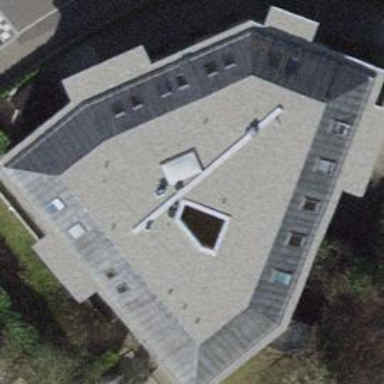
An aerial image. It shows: Residential building with unique quadruple saltbox roof shape.